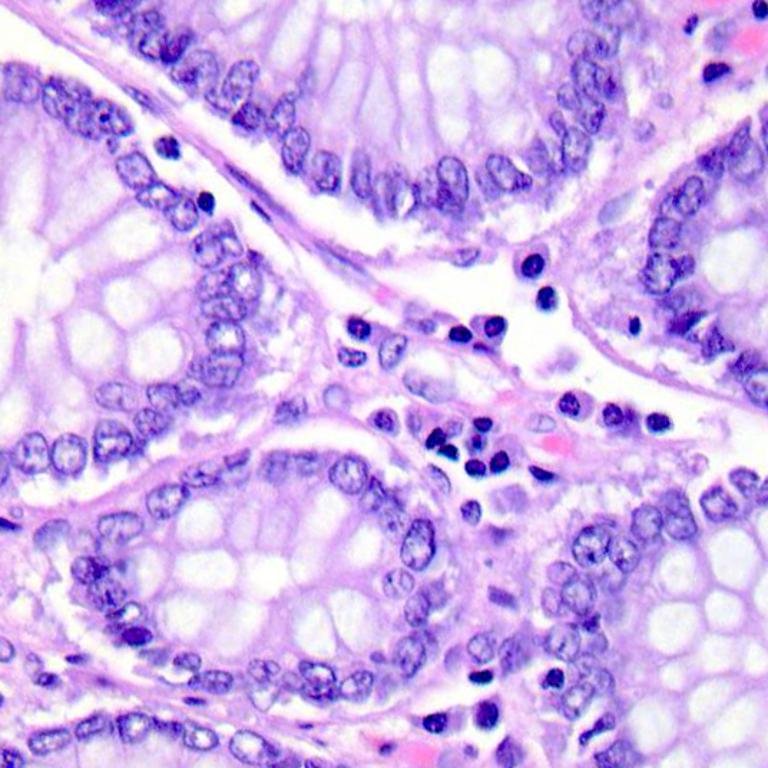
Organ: colon
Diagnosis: benign